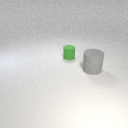
large gray rubber cylinder to the right of small green rubber cylinder